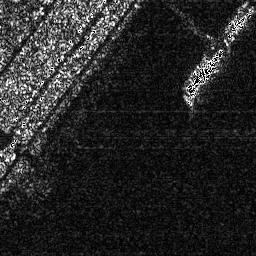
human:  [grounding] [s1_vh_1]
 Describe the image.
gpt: In the satellite image, there is  <ref>1 large ship </ref> <box>[[71, 17, 87, 36, 0]]</box> located at top right,  <ref>1 medium ship </ref> <box>[[88, 3, 97, 14, 0]]</box> located at top right.